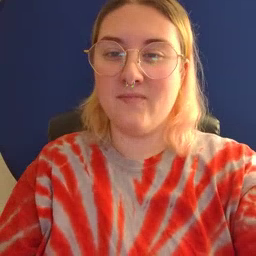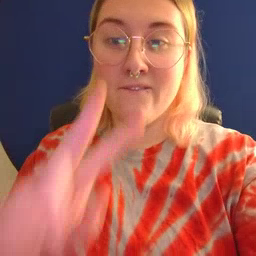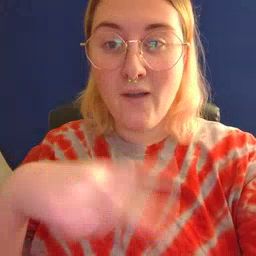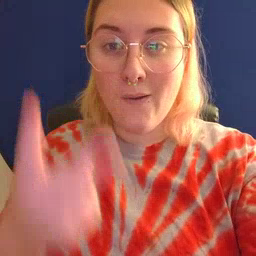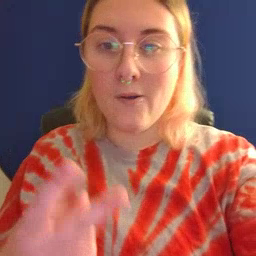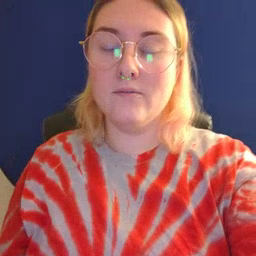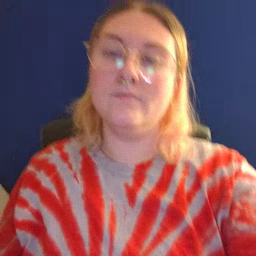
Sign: fall